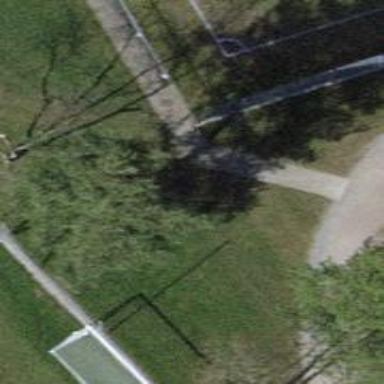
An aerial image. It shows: Footway covered with grass.